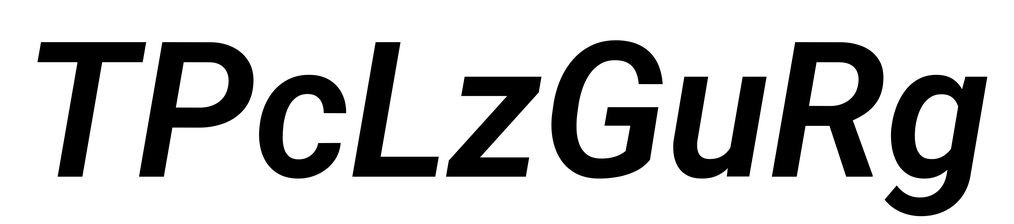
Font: Roboto-Italic_SemiBold_Italic